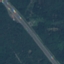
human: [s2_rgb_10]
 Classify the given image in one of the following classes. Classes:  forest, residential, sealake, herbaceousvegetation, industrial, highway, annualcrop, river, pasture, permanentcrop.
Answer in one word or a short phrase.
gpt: Highway